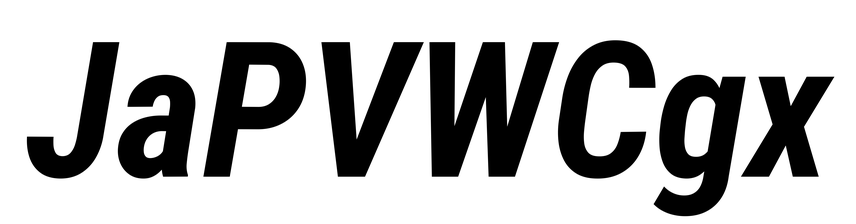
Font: Roboto-Italic_Condensed_Bold_Italic